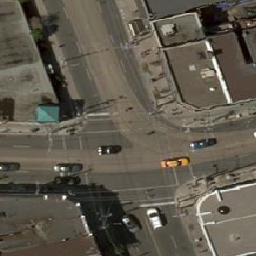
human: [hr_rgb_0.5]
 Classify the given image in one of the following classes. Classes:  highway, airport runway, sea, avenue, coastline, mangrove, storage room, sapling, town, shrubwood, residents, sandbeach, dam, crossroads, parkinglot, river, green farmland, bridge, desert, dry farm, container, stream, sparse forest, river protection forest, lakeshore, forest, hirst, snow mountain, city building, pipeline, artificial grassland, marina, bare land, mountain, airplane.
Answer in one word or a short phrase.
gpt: crossroads